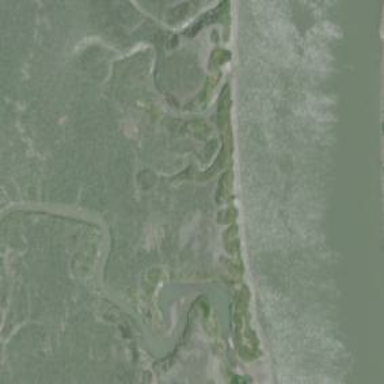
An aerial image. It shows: Tidal saltmarsh wetland.